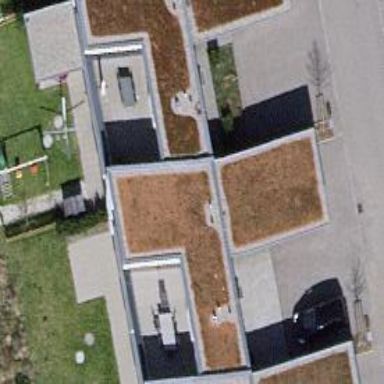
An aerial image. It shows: Building with flat roof.